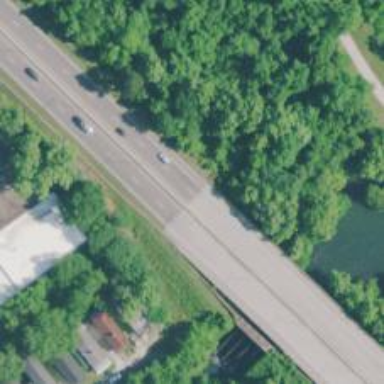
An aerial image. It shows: Primary highway bridge on expressway.